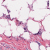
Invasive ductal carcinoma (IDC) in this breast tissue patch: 1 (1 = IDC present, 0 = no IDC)